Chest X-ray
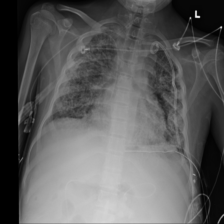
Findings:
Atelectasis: negative
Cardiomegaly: negative
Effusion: negative
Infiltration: negative
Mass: negative
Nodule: negative
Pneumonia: negative
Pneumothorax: positive
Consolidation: negative
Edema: negative
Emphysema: negative
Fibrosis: negative
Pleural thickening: negative
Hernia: negative